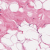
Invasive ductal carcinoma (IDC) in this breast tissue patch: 0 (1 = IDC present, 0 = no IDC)